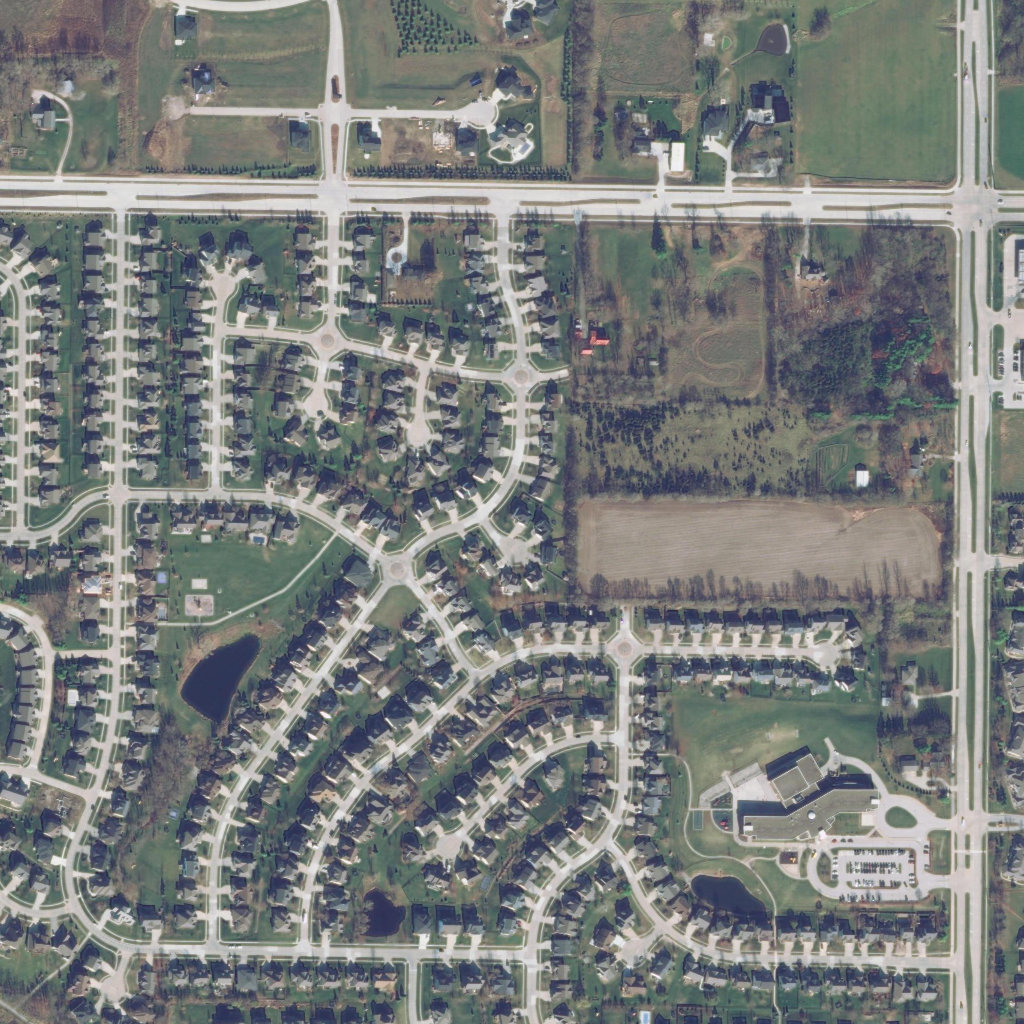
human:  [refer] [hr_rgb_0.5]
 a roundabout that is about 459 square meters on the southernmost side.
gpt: <box>[[59, 61, 62, 65, 0]]</box>